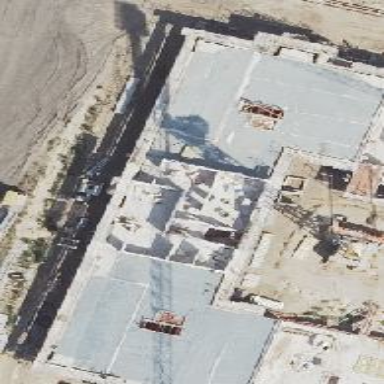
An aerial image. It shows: Footway tunnel passing through building.